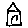
Label: house